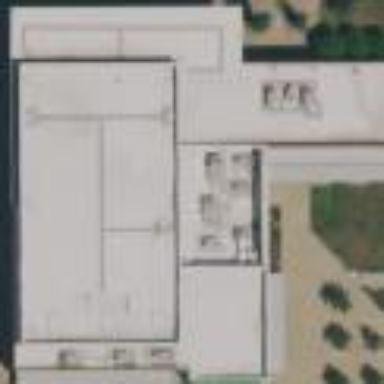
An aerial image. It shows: School building with theatre.